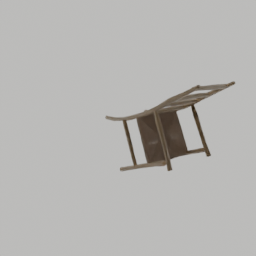
Label: furniture